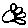
Label: flower